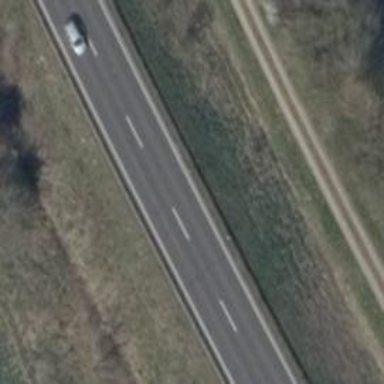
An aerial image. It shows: Trunk highway designated for motor vehicles.